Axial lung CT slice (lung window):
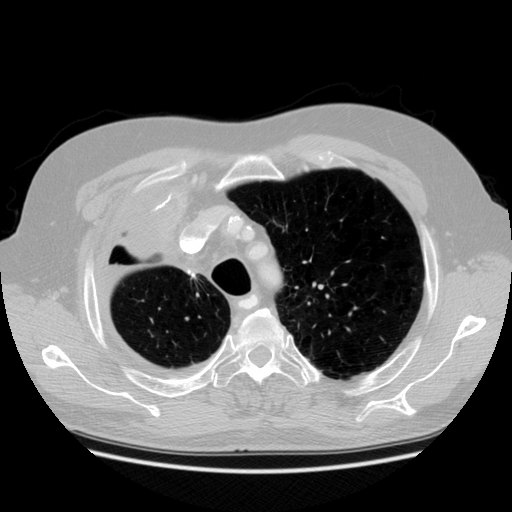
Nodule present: no